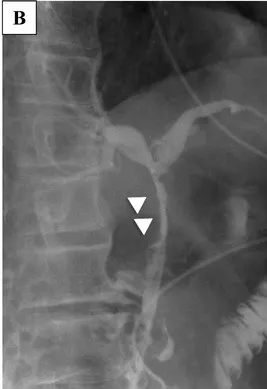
Preoperative cholangiography through an ENBD tube. Preoperative cholangiography through the ENBD tube may show bile duct compression by the gallstone. And compressed bile duct (arrow head.
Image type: radiology (x_ray)